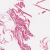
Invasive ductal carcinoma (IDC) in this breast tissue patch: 0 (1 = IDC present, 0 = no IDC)